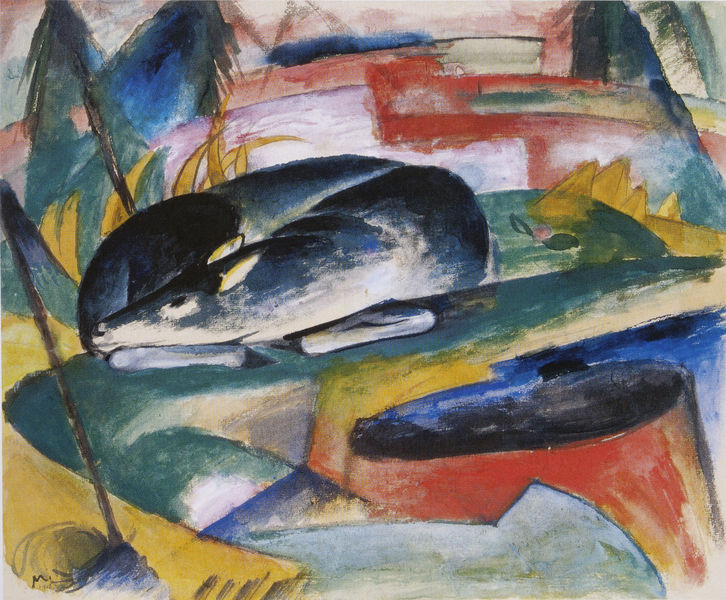
Titel: Schlafendes Reh
Künstler: Franz Marc
Institution: (Privatbesitz)
Schlagwörter: baum, blau, gemälde, meer, schlaf, wasser, weiß, bäume, gelb, grün, kubismus, landschaft, ocker, bunt, ohr, orange, schwarz, türkis, zeichnung, gras, hund, rot, tier, tiere, wiese, expressionismus, augen, bild, baumstamm, feld, kalt, natur, boden, ohren, wald, boot, esel, pferd, reiter, stock, hase, beine, farbig, ruhig, ruhe, liegen, ruhen, schlafen, stab, moderne, warm, abstrakt, farben, flächen, farbe, formen, linien, tannen, wild, besen, liegend, offen, münchen, lichtung, kauernd, form, durcheinander, konturen, kunst, jagd, muli, franz, geometrisch, geringelt, fisch, fuchs, zigarette, hirsch, reh, rehkitz, schnauze, dickicht, müde, lauer, palmen, wal, ausruhen, blauer reiter, kuben, blauer, geometrische formen, leise, angelegt, unübersichtlich, franz marc, marc, blaue reiter, zicklein, mark, wirrwarr, blaus, ald, au, b, ld, #weiss, auszuhen, gollom, fjgwliserährr